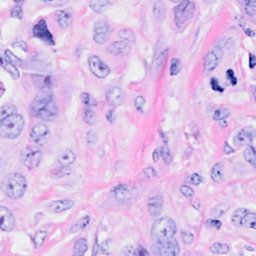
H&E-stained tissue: Breast